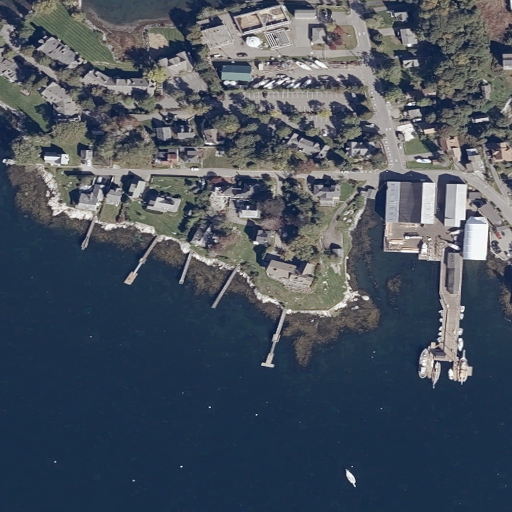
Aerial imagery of cape in Maine named Mill Point containing open water, medium intensity development, low intensity development, herbaceous wetlands, high intensity development, open development, and barren land